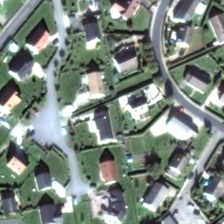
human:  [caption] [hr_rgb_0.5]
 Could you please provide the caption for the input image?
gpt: there are houses scattered on the lawns with some roads passing through .

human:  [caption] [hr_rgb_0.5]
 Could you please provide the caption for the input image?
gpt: here lies a peaceful neighborhood where houses are with lawns .

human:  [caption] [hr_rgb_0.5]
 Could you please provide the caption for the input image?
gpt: there are houses scattered on the lawns with some roads passing through .

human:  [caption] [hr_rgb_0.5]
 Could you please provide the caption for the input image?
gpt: the radialized residential contains lawns and some trees .

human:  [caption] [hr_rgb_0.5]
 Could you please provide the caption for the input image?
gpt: many buildings and many green plants are in a medium residential area .